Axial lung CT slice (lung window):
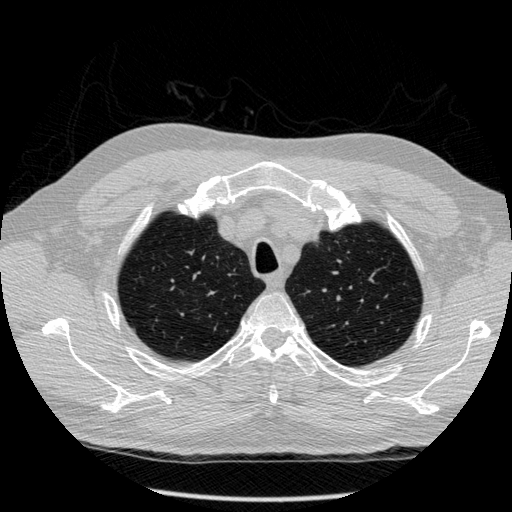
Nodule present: no